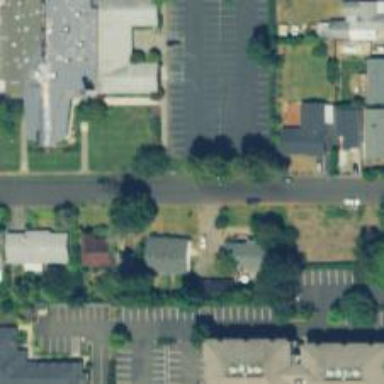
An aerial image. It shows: Residential road with sidewalk on the left side.